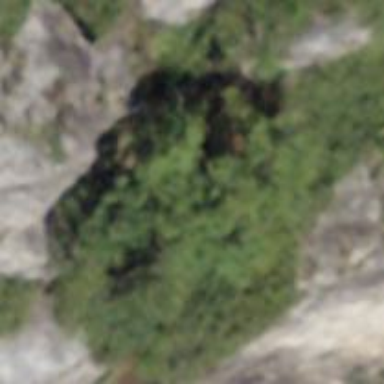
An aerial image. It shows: Climbing crag.